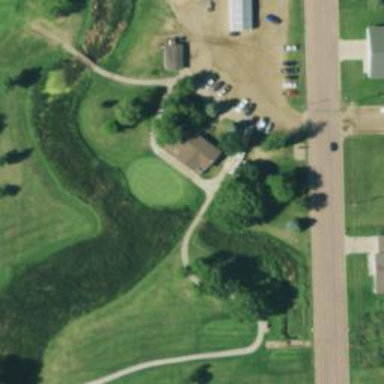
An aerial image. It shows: Service road designated as golf cart path.